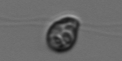
Label: flagellate_morphotype1